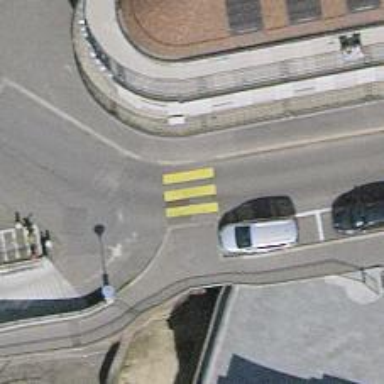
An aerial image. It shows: Uncontrolled crossing on the road.